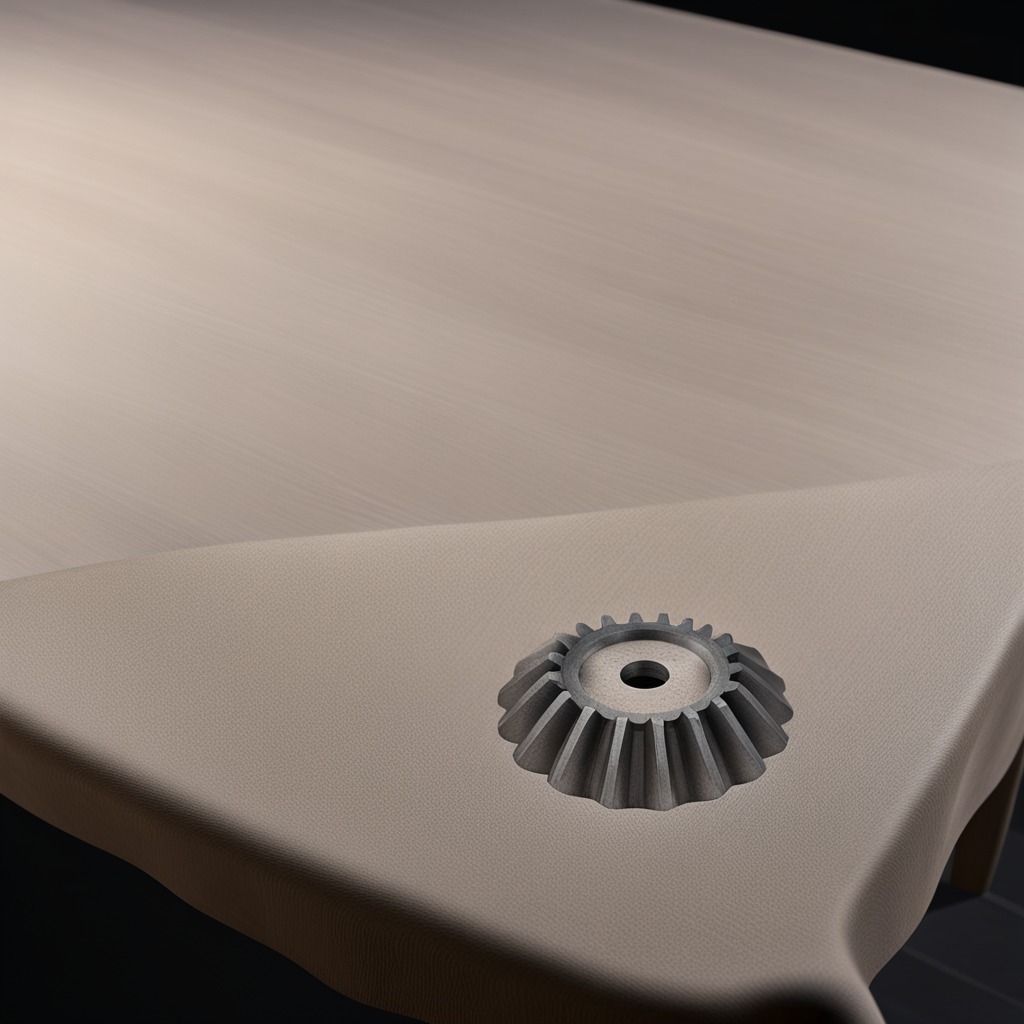
A steel gear with teeth is lying on a wooden table inside a workshop at night.